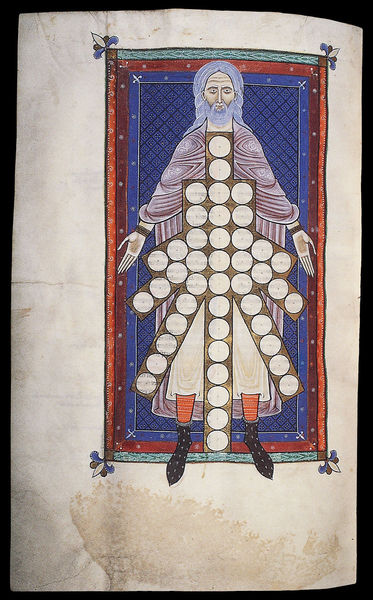
Titel: Decretum
Künstler: Gratian
Institution: Cambridge, Corpus Christi College
Schlagwörter: blau, mann, weiß, rot, bart, falten, mensch, rahmen, hände, figur, gewand, füße, papier, punkte, rechteck, seite, kreise, fleck, lilien, viereck, kabala